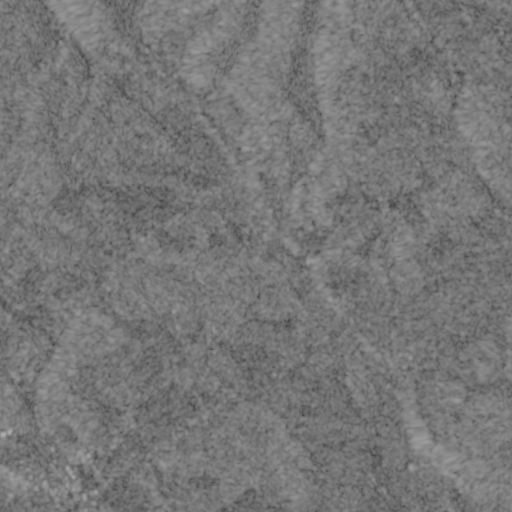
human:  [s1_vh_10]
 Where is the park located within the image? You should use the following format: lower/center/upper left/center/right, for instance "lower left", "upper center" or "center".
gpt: The park is located in the lower left of the image.
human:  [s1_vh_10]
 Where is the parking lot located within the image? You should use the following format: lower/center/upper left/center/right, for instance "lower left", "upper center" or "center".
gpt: The parking lot is located in the lower left of the image.
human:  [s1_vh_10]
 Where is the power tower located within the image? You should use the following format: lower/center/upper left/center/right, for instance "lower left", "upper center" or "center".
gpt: There is no power tower in the image.

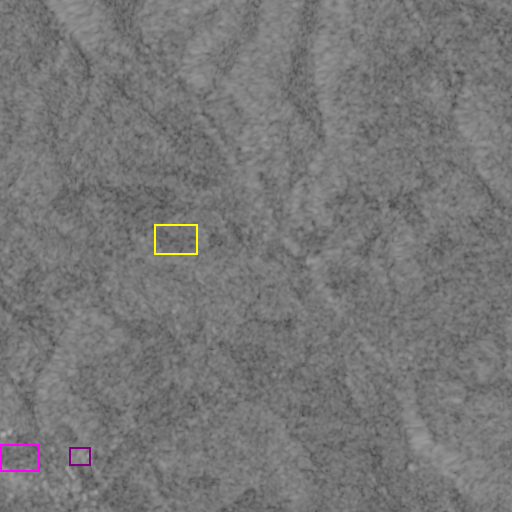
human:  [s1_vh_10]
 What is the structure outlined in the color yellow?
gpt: The structure outlined in yellow is a crop field.
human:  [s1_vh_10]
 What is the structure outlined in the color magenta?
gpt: The structure outlined in magenta is a park.
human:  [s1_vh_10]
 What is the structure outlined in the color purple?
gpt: The structure outlined in purple is a building.
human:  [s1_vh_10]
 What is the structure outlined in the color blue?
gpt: There is no blue outline.